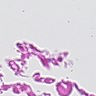
Metastatic tissue present: no